Aerial crown-view tile of a tropical tree (Barro Colorado Island, Panama), acquired 20241014:
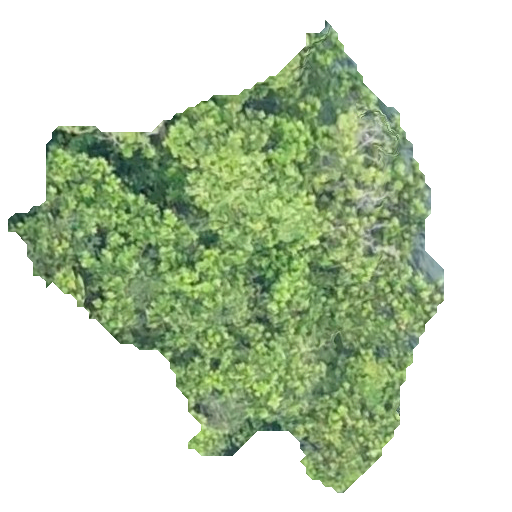
Species: Anacardium excelsum
GBIF accepted scientific name: Anacardium excelsum
Crown area: 179.522 m²